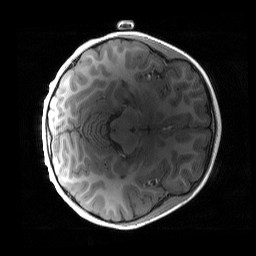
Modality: T1w
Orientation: axial
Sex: male
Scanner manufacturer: siemens
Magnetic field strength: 3 T
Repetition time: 1.9 s
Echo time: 0.00243 s